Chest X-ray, PA view. Patient: 40 years old, sex F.
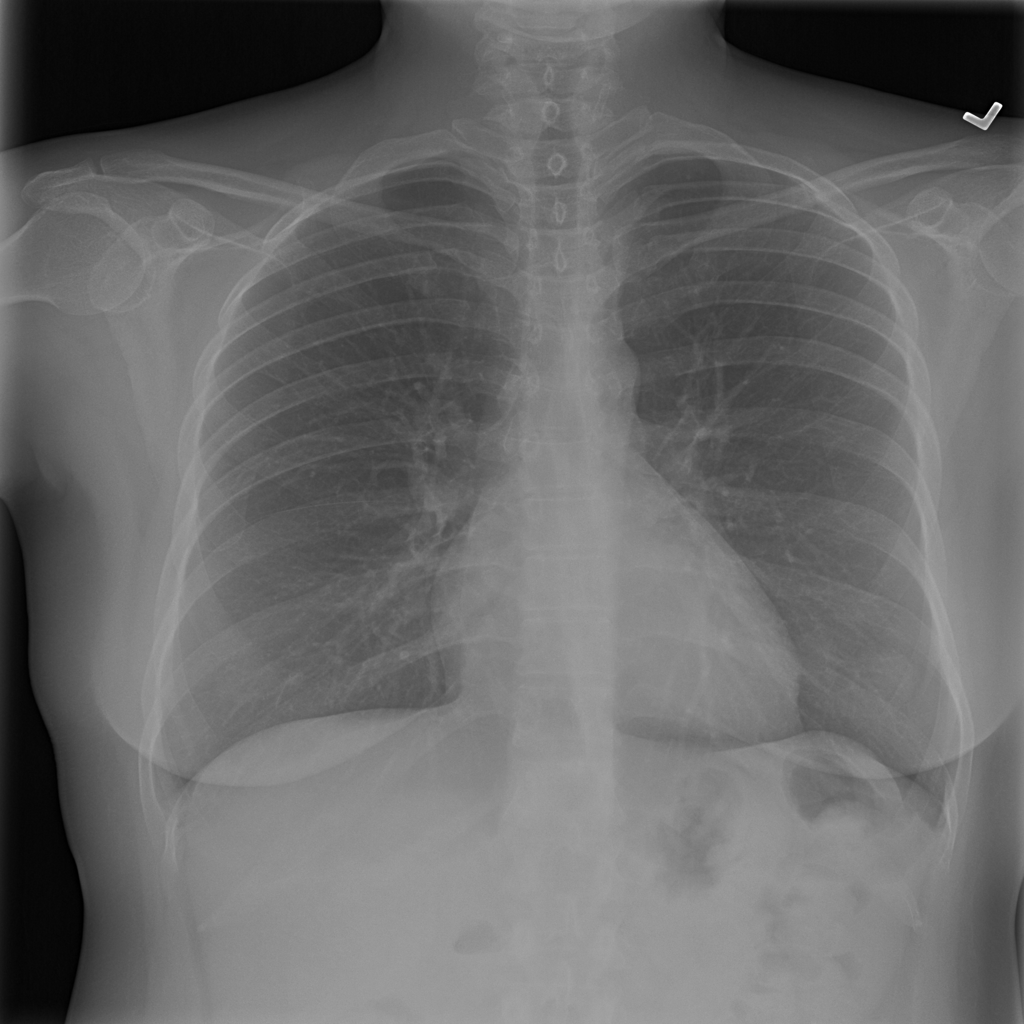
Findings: No Finding